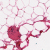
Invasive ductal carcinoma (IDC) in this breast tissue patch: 0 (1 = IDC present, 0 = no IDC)